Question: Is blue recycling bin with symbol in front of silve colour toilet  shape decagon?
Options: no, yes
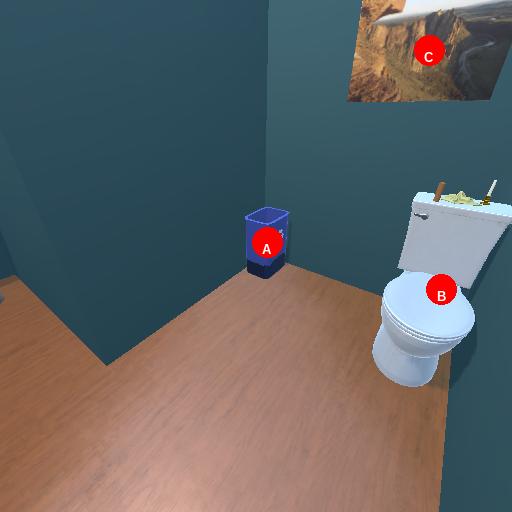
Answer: no